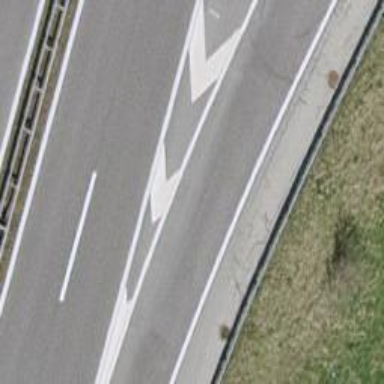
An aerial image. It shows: Asphalt motorway link.